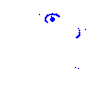
Particle: kaon